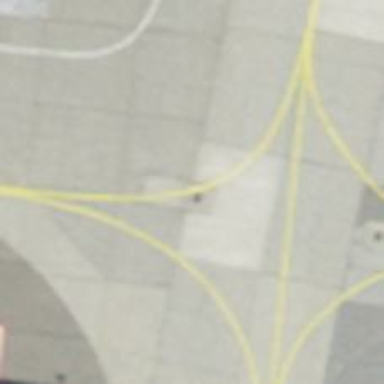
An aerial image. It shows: Image of taxiway at airport.